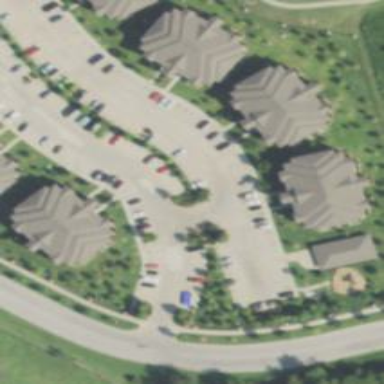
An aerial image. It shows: Living street.